Question: This picture shows what I am trying to achieve:

I am searching for a solution to add a cursor to my plotted line in 'matplotlib'. The cursor should be draggable, but should only move on the plotted line. A label shall display the actual value of the marked point on the trace.
I don't have an idea which object to use as this cursor/marker.
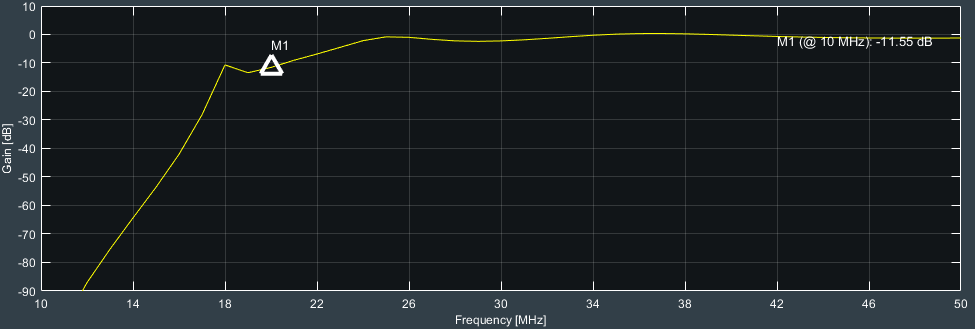
Answer: There is an example on the matplotlib page, which you may adapt to show a point at the position of interest.
'''
import matplotlib.pyplot as plt
import matplotlib.widgets as widgets
import numpy as np
class SnaptoCursor(object):
def __init__(self, ax, x, y):
self.ax = ax
self.ly = ax.axvline(color='k', alpha=0.2) # the vert line
self.marker, = ax.plot([0],[0], marker="o", color="crimson", zorder=3)
self.x = x
self.y = y
self.txt = ax.text(0.7, 0.9, '')
def mouse_move(self, event):
if not event.inaxes: return
x, y = event.xdata, event.ydata
indx = np.searchsorted(self.x, [x])[0]
x = self.x[indx]
y = self.y[indx]
self.ly.set_xdata(x)
self.marker.set_data([x],[y])
self.txt.set_text('x=%1.2f, y=%1.2f' % (x, y))
self.txt.set_position((x,y))
self.ax.figure.canvas.draw_idle()
t = np.arange(0.0, 1.0, 0.01)
s = np.sin(2*2*np.pi*t)
fig, ax = plt.subplots()
#cursor = Cursor(ax)
cursor = SnaptoCursor(ax, t, s)
cid = plt.connect('motion_notify_event', cursor.mouse_move)
ax.plot(t, s,)
plt.axis([0, 1, -1, 1])
plt.show()
'''
<URL>